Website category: sports
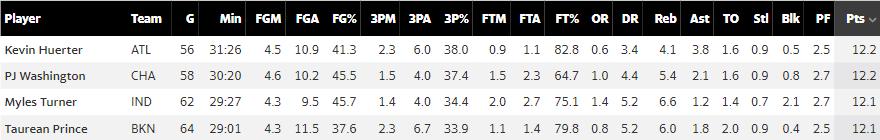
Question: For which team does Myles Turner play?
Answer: IND

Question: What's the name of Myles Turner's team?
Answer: IND

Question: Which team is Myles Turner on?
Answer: IND

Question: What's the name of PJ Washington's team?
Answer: CHA

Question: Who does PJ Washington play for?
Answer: CHA

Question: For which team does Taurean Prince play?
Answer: BKN

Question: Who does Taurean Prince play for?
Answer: BKN

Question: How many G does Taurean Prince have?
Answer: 64

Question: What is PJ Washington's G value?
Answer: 58

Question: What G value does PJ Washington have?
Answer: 58

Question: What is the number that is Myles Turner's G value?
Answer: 62

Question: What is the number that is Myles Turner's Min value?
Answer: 29:27

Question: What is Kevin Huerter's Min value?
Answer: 31:26

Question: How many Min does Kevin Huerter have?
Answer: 31:26

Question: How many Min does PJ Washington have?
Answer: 30:20

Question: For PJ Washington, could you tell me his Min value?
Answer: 30:20

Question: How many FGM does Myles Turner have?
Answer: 4.3

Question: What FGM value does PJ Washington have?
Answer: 4.6

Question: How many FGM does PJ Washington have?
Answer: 4.6

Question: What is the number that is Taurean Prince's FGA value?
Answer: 11.5

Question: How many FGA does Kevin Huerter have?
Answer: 10.9

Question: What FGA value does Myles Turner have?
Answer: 9.5

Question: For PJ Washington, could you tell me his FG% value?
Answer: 45.5

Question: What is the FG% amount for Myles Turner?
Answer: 45.7

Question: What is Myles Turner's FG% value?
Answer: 45.7

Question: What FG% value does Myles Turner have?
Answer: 45.7

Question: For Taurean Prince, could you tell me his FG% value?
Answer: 37.6

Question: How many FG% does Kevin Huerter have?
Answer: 41.3

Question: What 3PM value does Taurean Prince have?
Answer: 2.3

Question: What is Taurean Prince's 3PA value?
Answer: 6.7

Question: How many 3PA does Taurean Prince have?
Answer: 6.7

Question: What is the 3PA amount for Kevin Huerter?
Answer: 6.0

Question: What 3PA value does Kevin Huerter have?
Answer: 6.0

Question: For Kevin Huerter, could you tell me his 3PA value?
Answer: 6.0

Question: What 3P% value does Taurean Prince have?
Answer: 33.9

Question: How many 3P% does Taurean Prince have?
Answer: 33.9

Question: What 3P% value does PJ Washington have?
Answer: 37.4

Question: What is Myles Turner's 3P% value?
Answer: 34.4

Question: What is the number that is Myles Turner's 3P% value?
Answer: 34.4

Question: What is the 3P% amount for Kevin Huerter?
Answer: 38.0

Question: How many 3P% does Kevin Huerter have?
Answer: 38.0

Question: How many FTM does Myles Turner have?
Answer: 2.0

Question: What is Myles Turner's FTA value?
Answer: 2.7

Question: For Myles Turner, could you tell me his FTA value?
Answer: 2.7

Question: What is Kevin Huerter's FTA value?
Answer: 1.1

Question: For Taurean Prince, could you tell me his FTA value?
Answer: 1.4

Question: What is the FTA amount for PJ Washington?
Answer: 2.3

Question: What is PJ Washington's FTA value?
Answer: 2.3

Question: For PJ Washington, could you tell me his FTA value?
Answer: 2.3

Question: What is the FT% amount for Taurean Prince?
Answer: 79.8

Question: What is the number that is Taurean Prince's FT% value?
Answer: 79.8

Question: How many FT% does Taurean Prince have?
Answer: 79.8

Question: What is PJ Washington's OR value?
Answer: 1.0

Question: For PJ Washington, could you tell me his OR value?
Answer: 1.0

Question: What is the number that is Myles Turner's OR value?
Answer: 1.4

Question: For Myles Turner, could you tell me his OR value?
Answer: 1.4

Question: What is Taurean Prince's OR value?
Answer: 0.8

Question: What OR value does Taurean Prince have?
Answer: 0.8

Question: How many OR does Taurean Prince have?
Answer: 0.8

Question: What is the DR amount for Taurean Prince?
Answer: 5.2

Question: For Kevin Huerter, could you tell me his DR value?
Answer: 3.4

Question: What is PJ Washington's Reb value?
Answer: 5.4

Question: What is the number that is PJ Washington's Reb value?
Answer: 5.4

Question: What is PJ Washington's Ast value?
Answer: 2.1